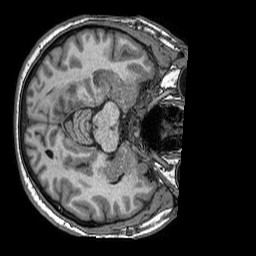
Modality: T1w
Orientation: axial
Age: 41
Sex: male
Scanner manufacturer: philips
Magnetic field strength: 1.5 T
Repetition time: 0.007126 s
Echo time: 0.00322 s